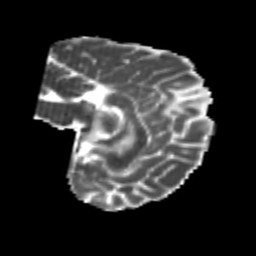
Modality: MD
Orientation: sagittal
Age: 23
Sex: female
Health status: healthy
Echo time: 0.074 s